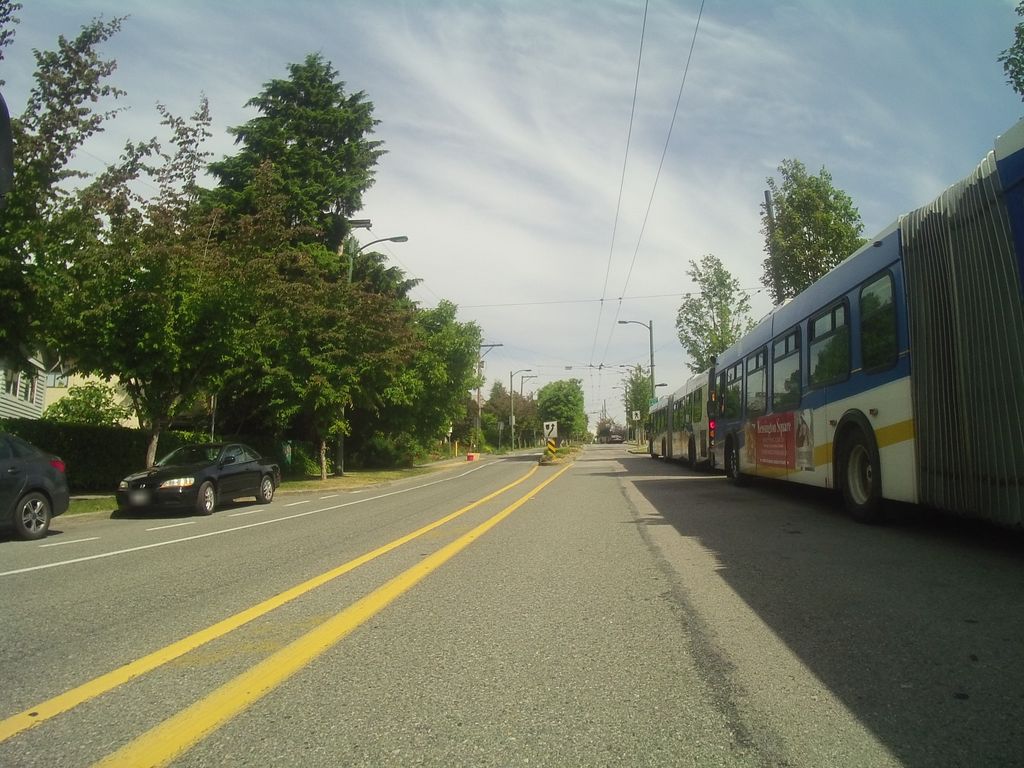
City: vancouver